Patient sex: M
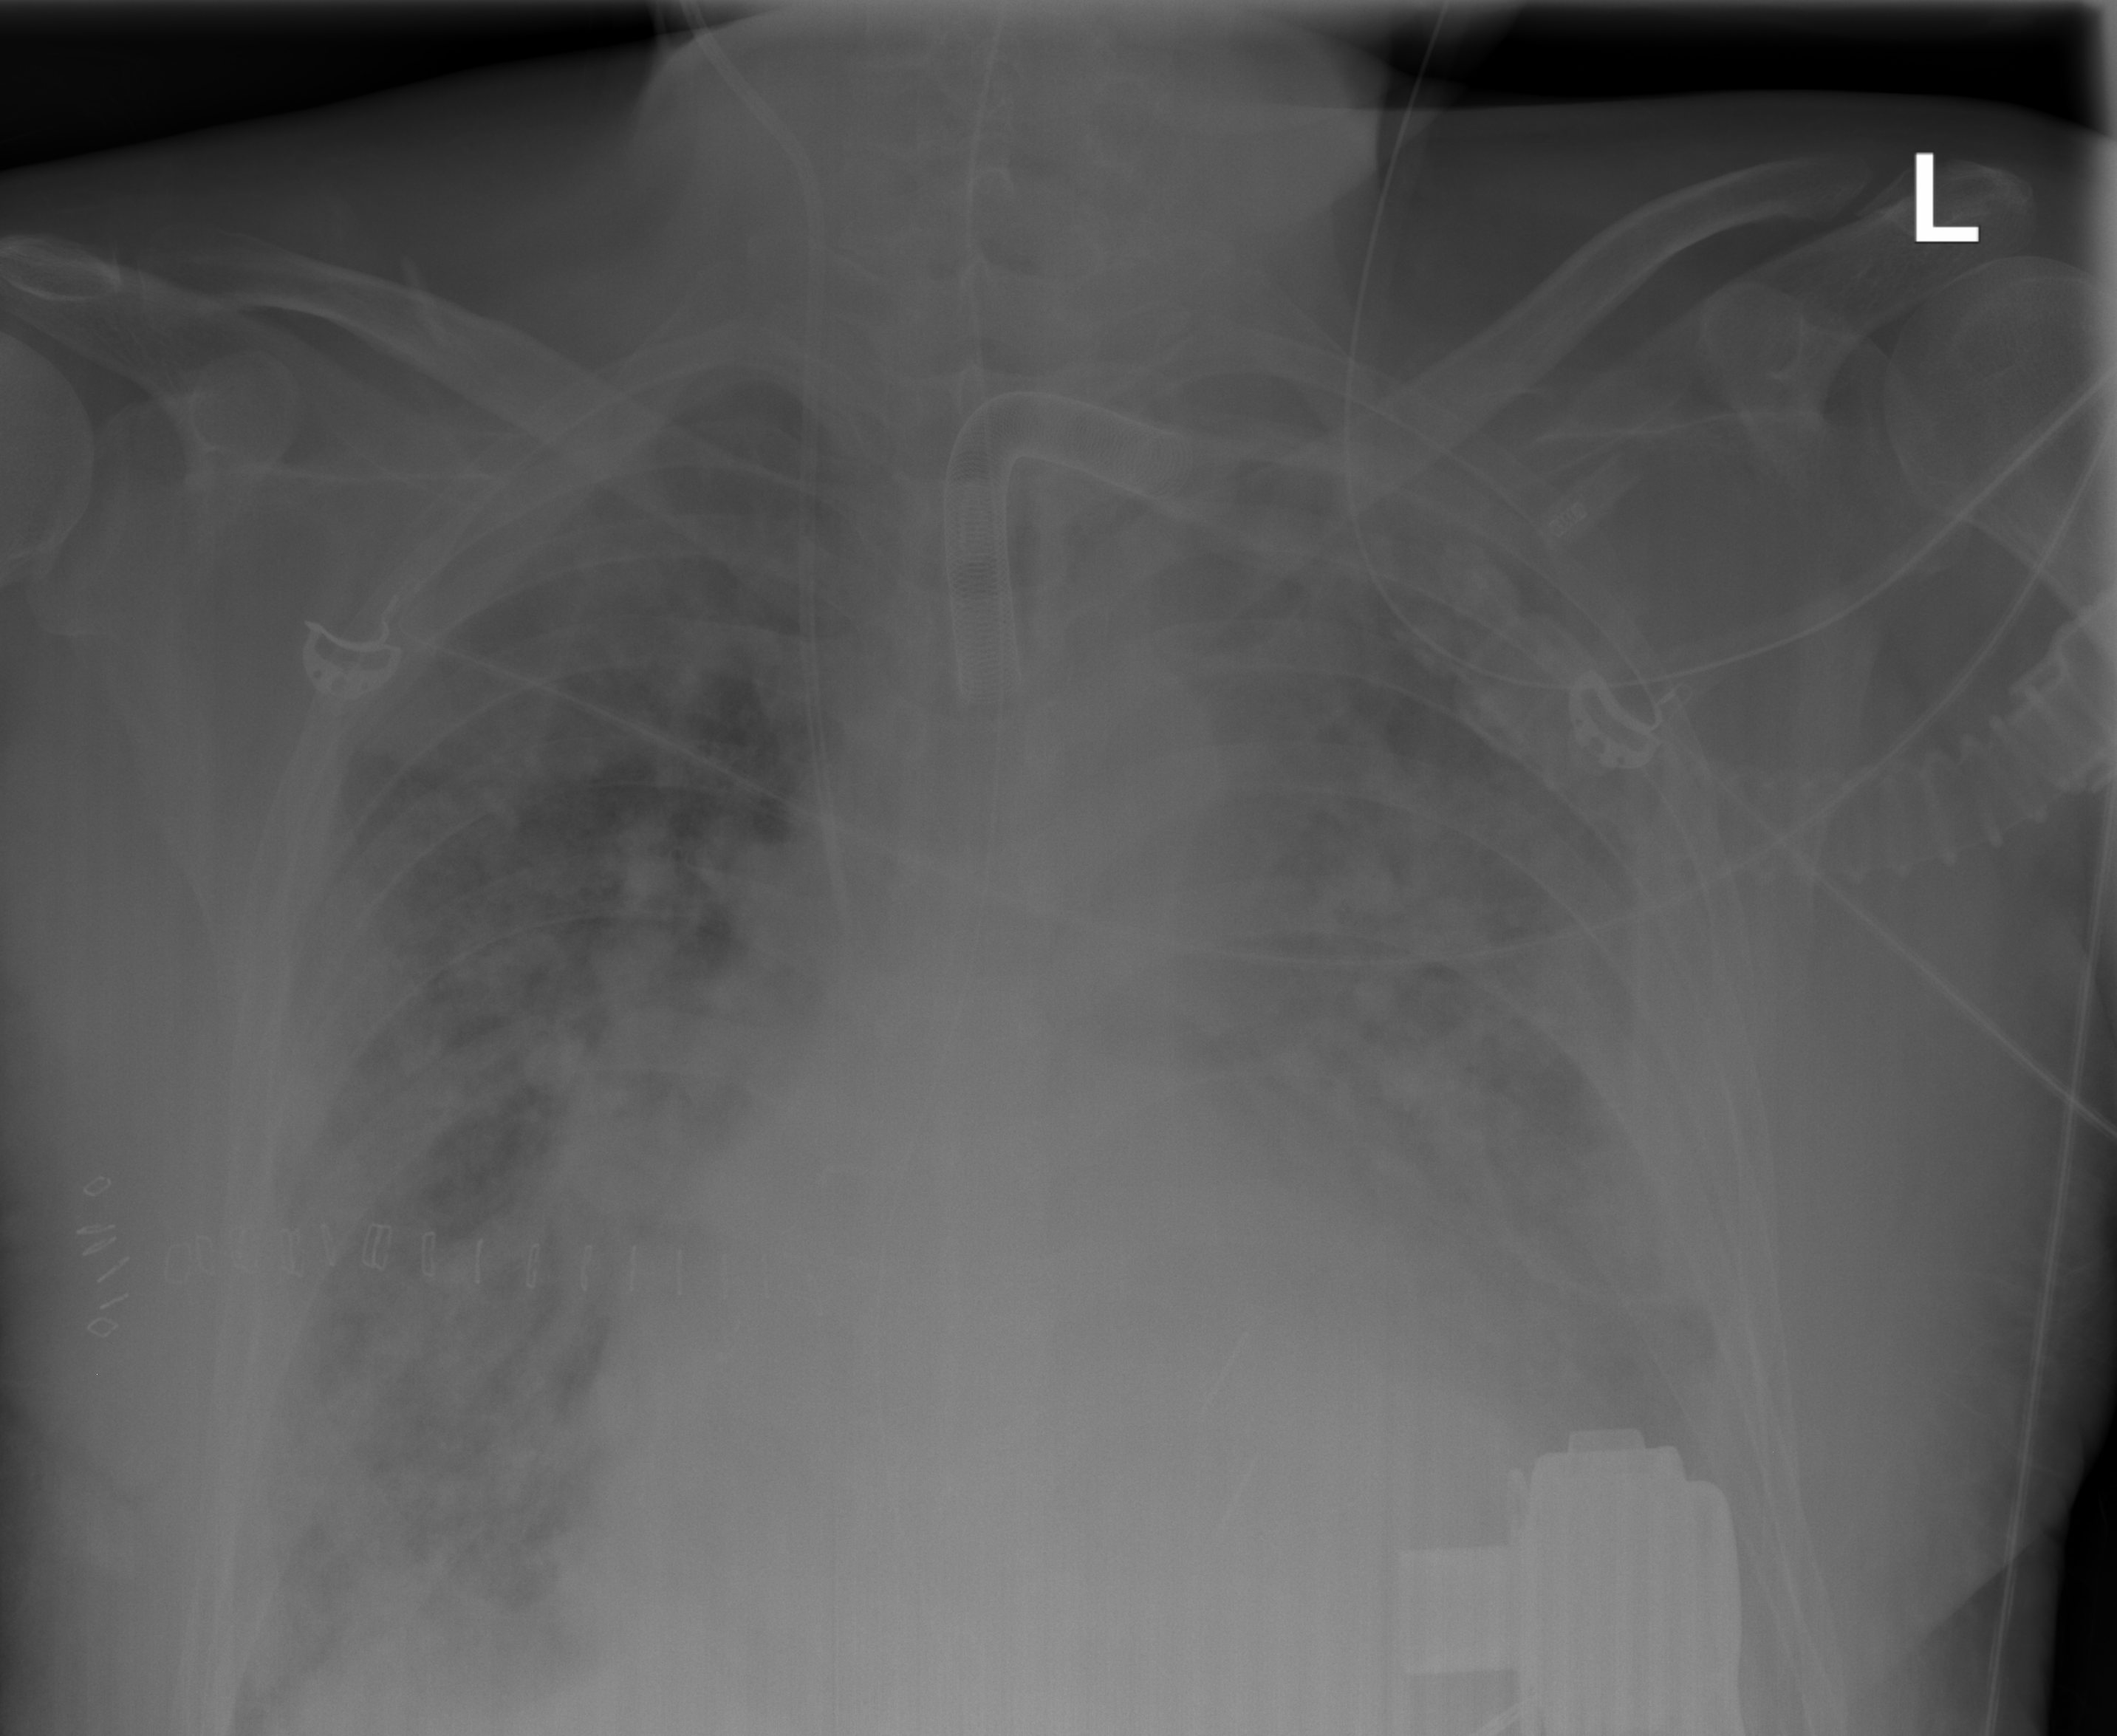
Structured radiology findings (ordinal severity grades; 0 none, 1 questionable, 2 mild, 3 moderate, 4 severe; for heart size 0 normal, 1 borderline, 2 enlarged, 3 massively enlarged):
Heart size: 3
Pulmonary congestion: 3
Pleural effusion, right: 2
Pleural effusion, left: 3
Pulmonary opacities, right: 3
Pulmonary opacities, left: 4
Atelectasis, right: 2
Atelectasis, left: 3